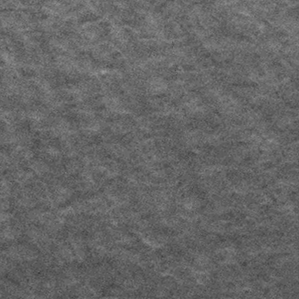
Label: frost